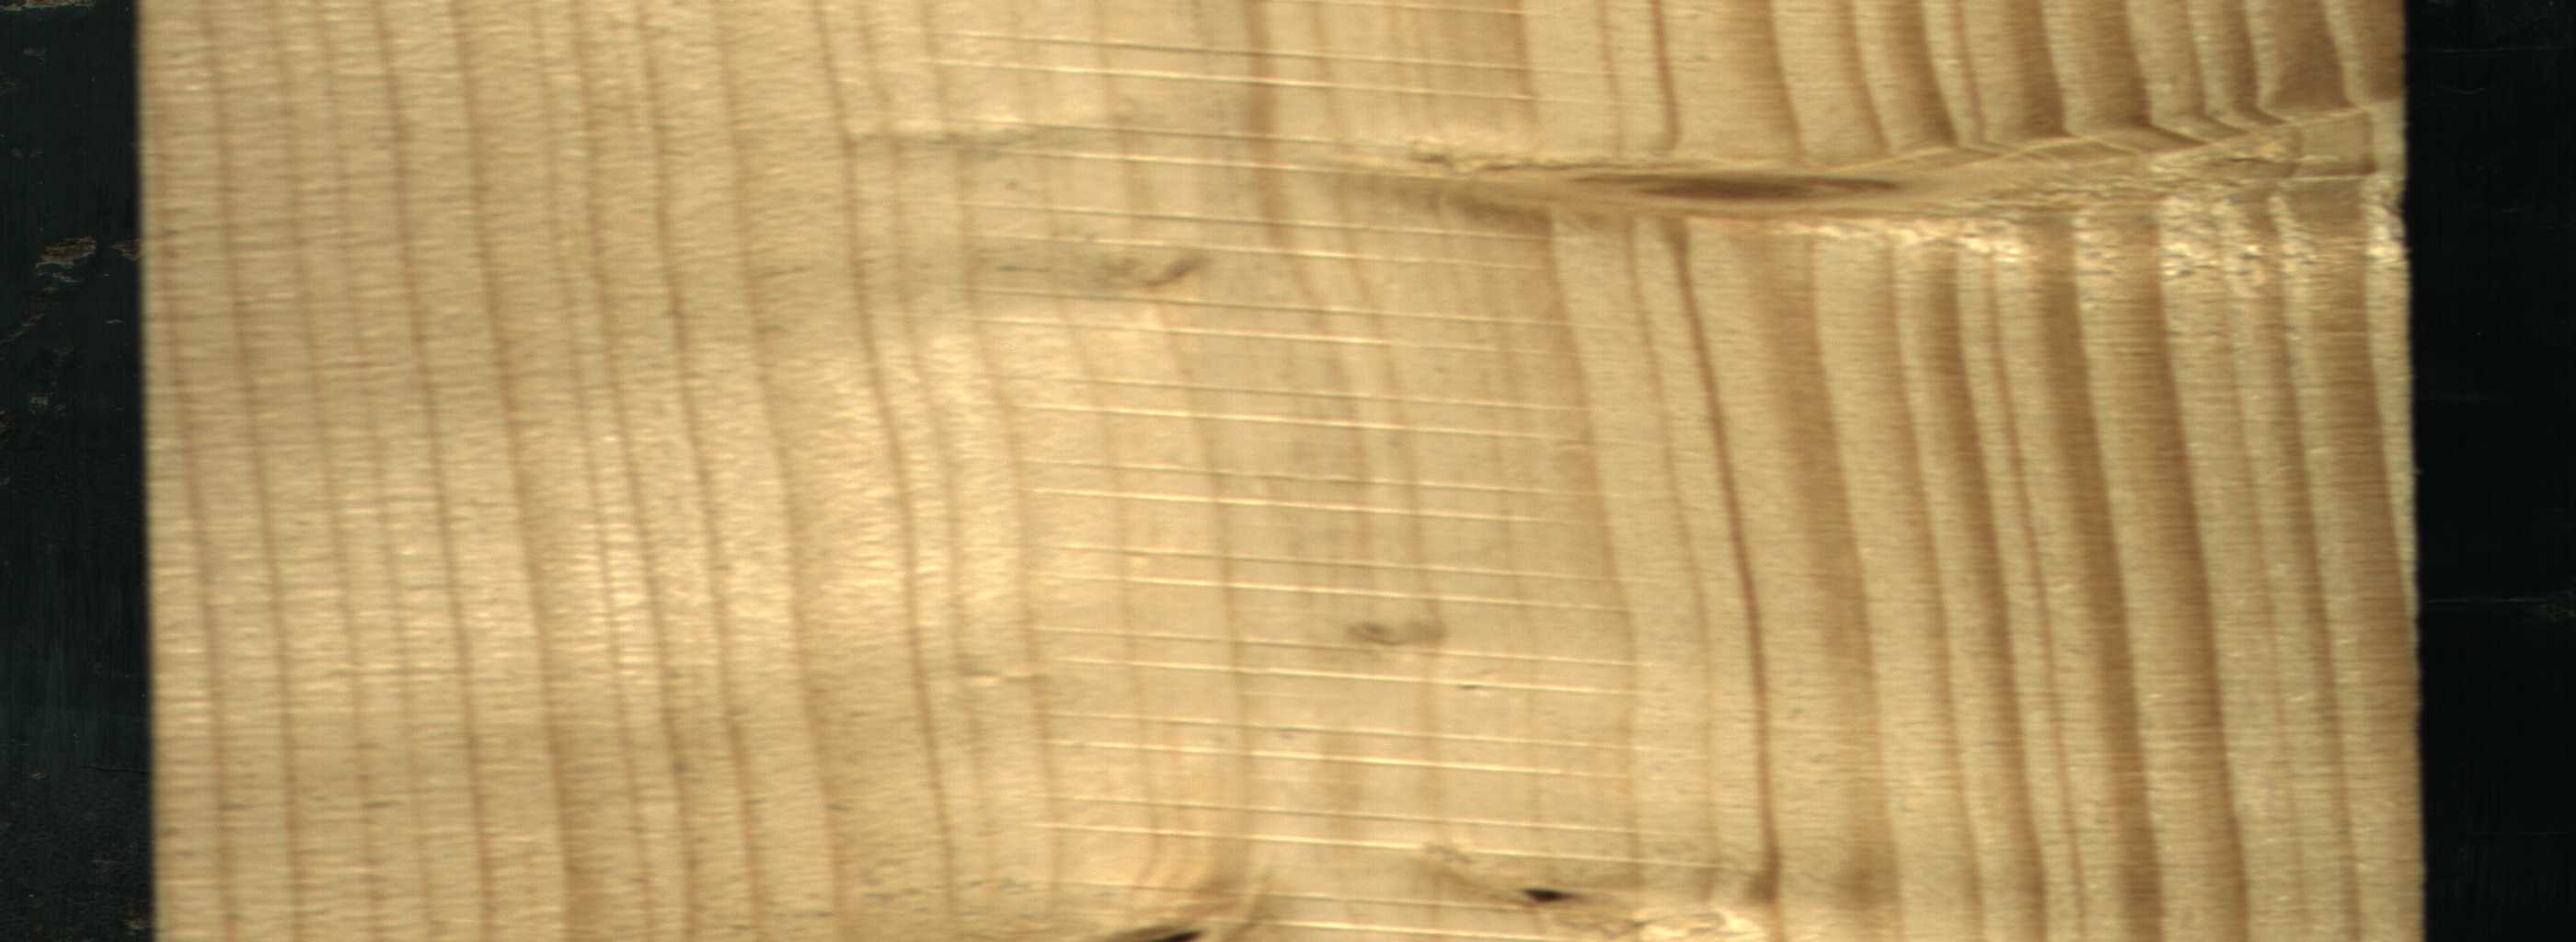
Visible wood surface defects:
Dead_Knot
Dead_Knot
Live_Knot
Live_Knot